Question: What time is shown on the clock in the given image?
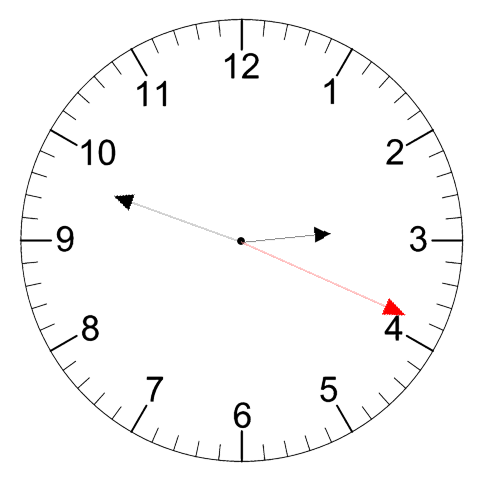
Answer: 02:48:19